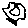
Label: flower